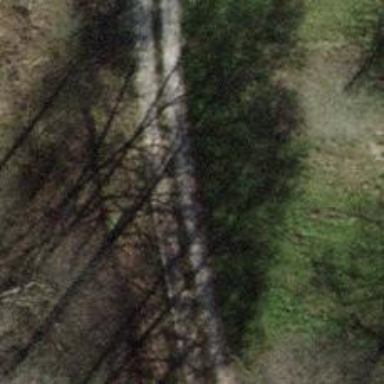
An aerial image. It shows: Track with grade 2 tracktype.